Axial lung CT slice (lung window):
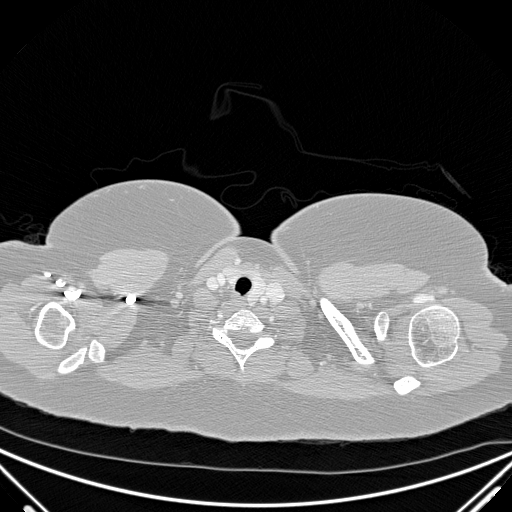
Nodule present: no